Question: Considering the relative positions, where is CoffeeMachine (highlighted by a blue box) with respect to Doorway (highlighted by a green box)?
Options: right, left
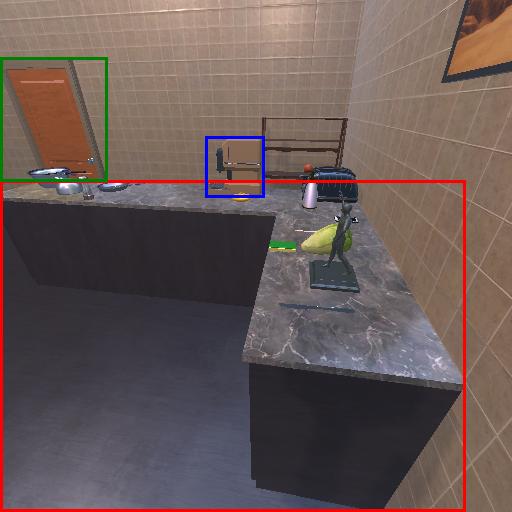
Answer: right